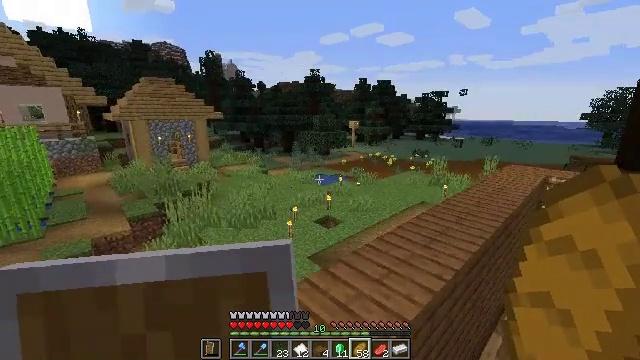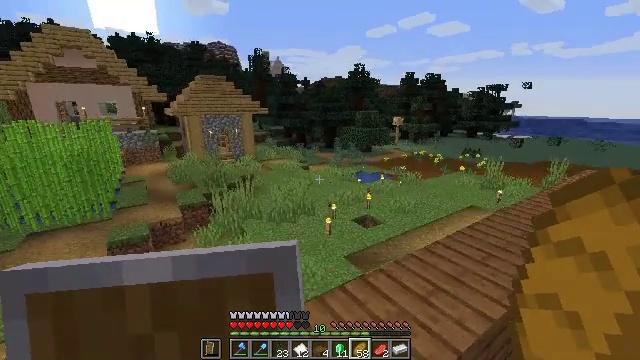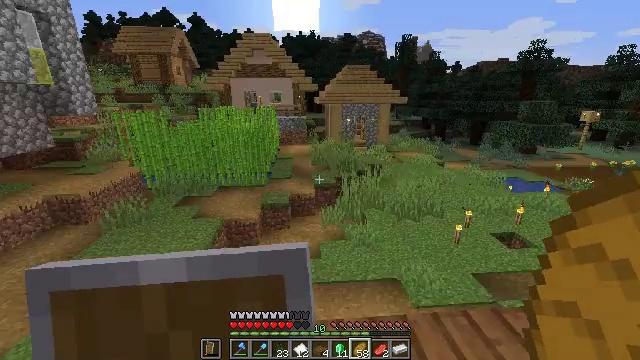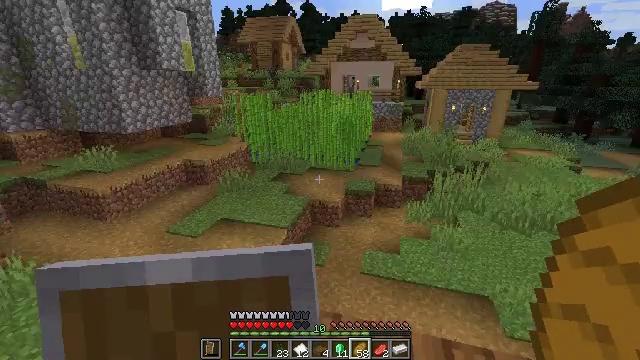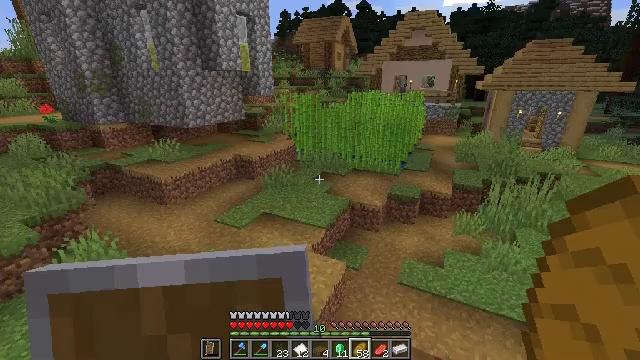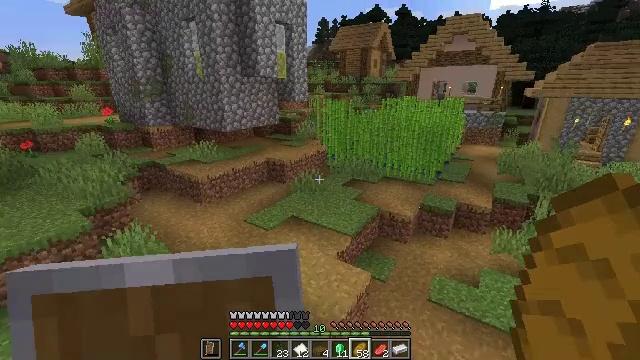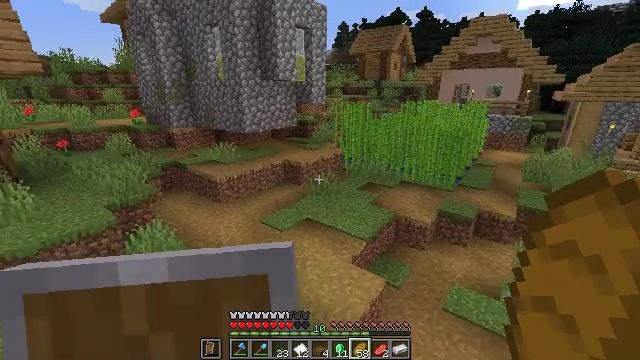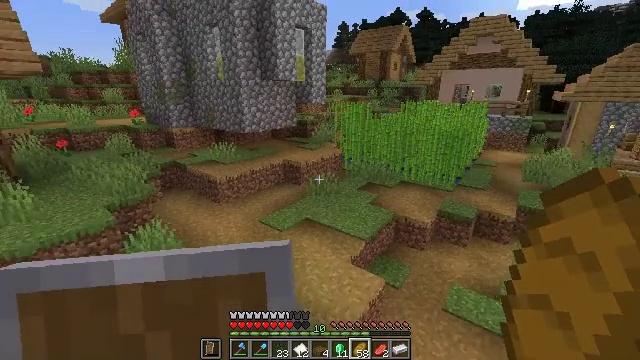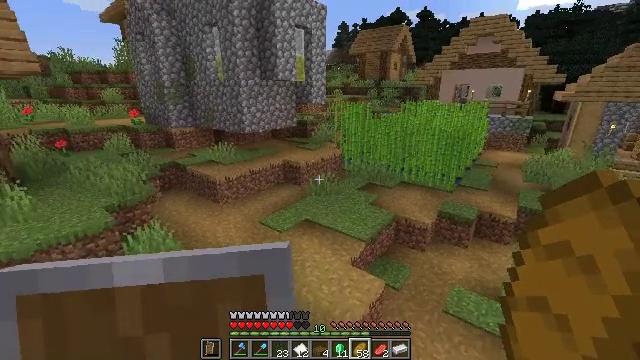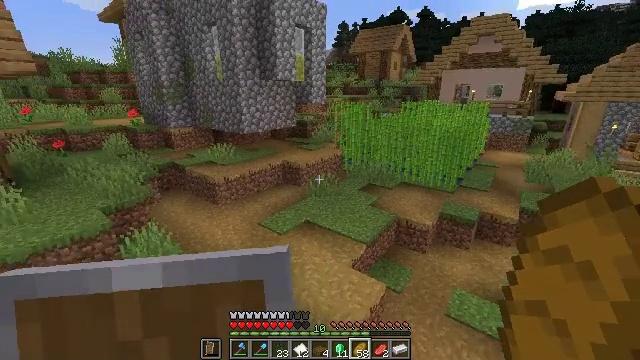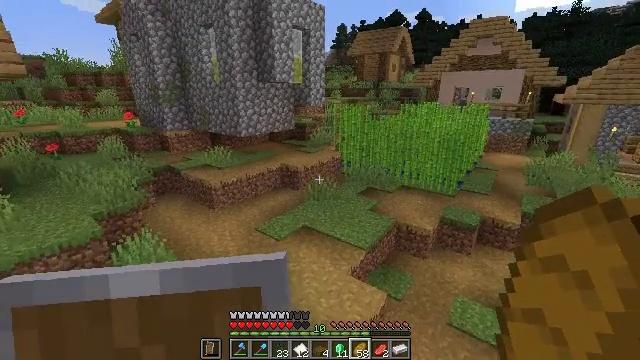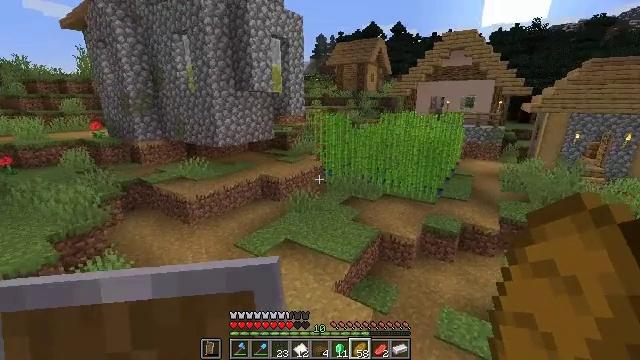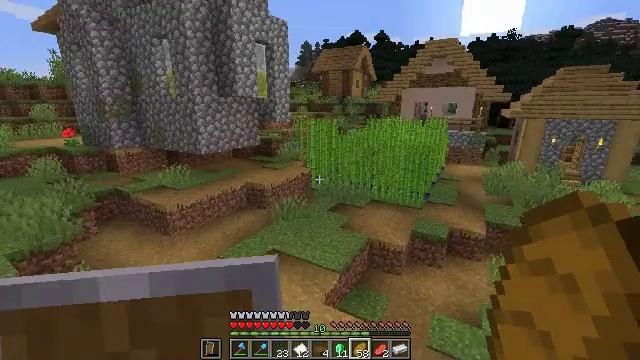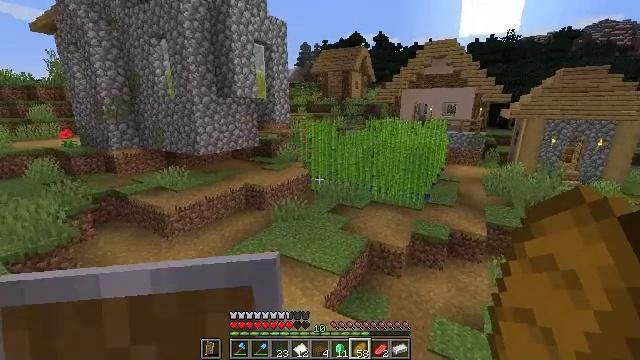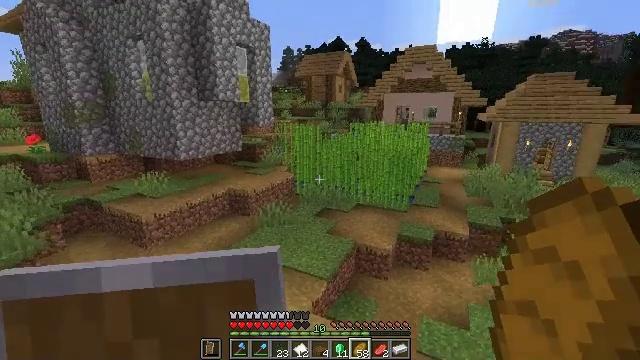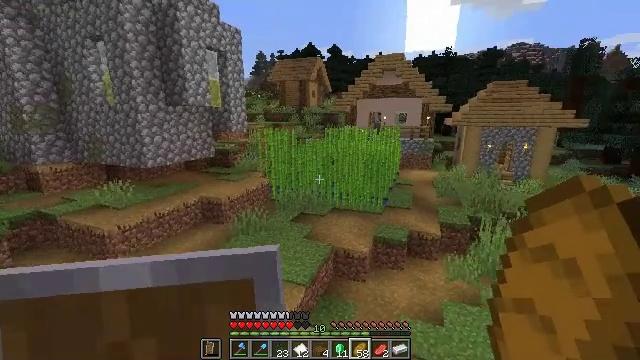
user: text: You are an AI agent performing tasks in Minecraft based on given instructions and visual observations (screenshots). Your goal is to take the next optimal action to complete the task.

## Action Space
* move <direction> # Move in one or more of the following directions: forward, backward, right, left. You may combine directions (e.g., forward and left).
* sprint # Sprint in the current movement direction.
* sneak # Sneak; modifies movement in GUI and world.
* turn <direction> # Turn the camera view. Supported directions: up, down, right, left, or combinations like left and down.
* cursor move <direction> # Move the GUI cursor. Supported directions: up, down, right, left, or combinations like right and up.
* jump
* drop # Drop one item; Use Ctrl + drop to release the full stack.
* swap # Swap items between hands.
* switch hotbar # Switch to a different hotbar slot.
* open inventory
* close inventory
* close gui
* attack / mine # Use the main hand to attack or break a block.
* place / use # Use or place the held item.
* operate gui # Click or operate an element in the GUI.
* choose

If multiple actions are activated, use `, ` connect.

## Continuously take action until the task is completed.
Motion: motion action
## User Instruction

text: Chop down the spruce log.
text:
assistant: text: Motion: move forward, turn left
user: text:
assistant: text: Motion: move forward, turn left and down
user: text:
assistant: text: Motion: turn left and down
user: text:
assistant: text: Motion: turn left
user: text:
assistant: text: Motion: turn left and up
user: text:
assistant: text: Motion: turn left
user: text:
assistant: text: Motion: no_op
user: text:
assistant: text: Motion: move forward
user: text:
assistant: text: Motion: move forward
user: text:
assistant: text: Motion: move forward
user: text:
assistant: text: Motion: move forward, turn right and up
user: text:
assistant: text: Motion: turn right and up
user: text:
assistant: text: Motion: no_op
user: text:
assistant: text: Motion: turn right
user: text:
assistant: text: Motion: turn right and up
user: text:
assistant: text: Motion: turn right
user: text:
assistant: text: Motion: turn right
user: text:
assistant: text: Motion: no_op
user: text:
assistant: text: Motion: no_op
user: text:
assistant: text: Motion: no_op
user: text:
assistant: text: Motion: no_op
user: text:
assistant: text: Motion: turn right
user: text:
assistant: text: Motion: turn right
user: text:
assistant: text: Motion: turn right
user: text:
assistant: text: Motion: turn right
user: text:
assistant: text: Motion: turn right and down
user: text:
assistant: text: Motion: turn right
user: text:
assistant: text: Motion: turn right
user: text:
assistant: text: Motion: turn right and down
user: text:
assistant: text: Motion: turn right